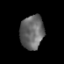
Tissue: prostate
Cell type: T cells
Senescence score: 0.2805
Nuclear area (px): 778
Mean DAPI intensity: 102.643